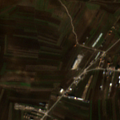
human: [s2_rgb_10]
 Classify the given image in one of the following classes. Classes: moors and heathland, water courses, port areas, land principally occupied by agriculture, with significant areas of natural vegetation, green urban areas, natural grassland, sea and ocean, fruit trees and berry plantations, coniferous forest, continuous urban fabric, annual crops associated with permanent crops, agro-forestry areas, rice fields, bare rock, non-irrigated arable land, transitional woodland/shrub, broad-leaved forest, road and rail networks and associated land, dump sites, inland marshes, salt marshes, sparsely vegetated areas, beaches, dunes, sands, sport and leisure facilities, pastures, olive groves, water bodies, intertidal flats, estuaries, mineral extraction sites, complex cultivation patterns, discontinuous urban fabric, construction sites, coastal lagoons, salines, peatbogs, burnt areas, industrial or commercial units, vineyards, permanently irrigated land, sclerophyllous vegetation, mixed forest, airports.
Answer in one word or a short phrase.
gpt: non-irrigated arable land